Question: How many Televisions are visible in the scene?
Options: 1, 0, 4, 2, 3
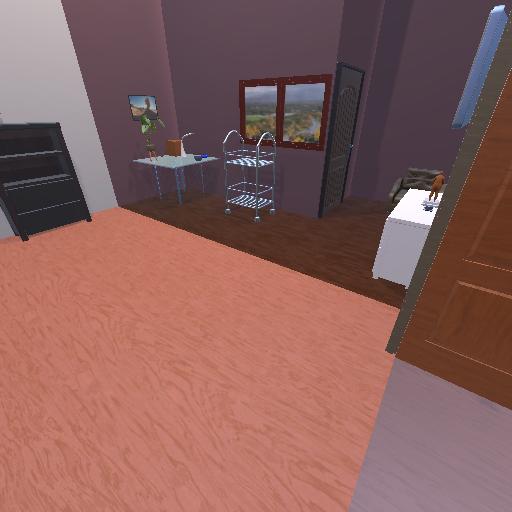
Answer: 1